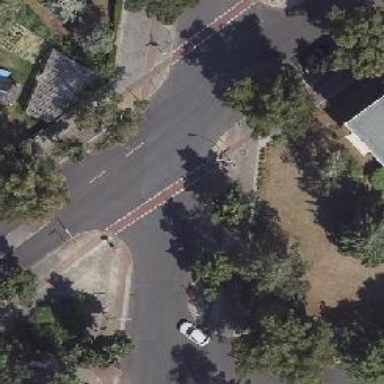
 featuring sidewalks on both sides and cycle track."